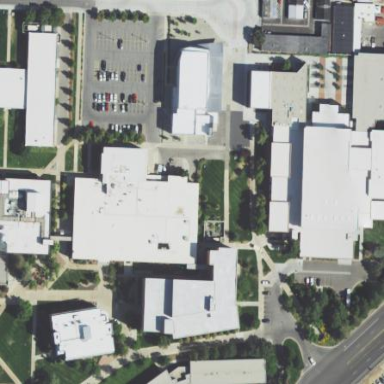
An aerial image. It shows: University building.